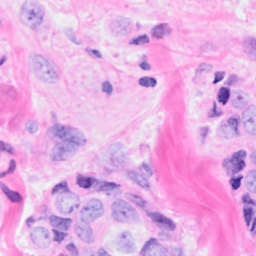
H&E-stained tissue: Breast